七年级 · 度量几何学
(本小题8.0分)

如图, 已知 $\angle C O B=2 \angle A O C, O D$ 平分 $\angle A O B$, 且 $\angle C O D=20^{\circ}$. 求 $\angle A O B$ 的度数.

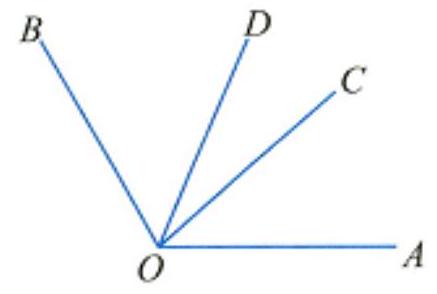
答案: 解：设 $\angle A O C=x$, 则 $\angle C O B=2 \angle A O C=2 x$,

所以 $\angle A O B=3 x$,

因为 $O D$ 平分 $\angle A O B$,

所以 $\angle A O D=\angle B O D=\frac{1}{2} \angle A O B=\frac{3}{2} x$,

所以 $\angle C O D=\angle A O D-\angle A O C$,

所以 $\frac{3}{2} x-x=20^{\circ}$, 即 $\frac{1}{2} x=20^{\circ}$,
解得 $x=40^{\circ}$.

所以 $\angle A O B=3 x=3 \times 40^{\circ}=120^{\circ}$.
解析: 析】本题主要考查了角平分线的定义，根据等量关系列一元一次方程.